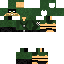
A male human skin with green skin, wearing brown helmet dressed in a green suit and black pants, featuring a closed mouth.